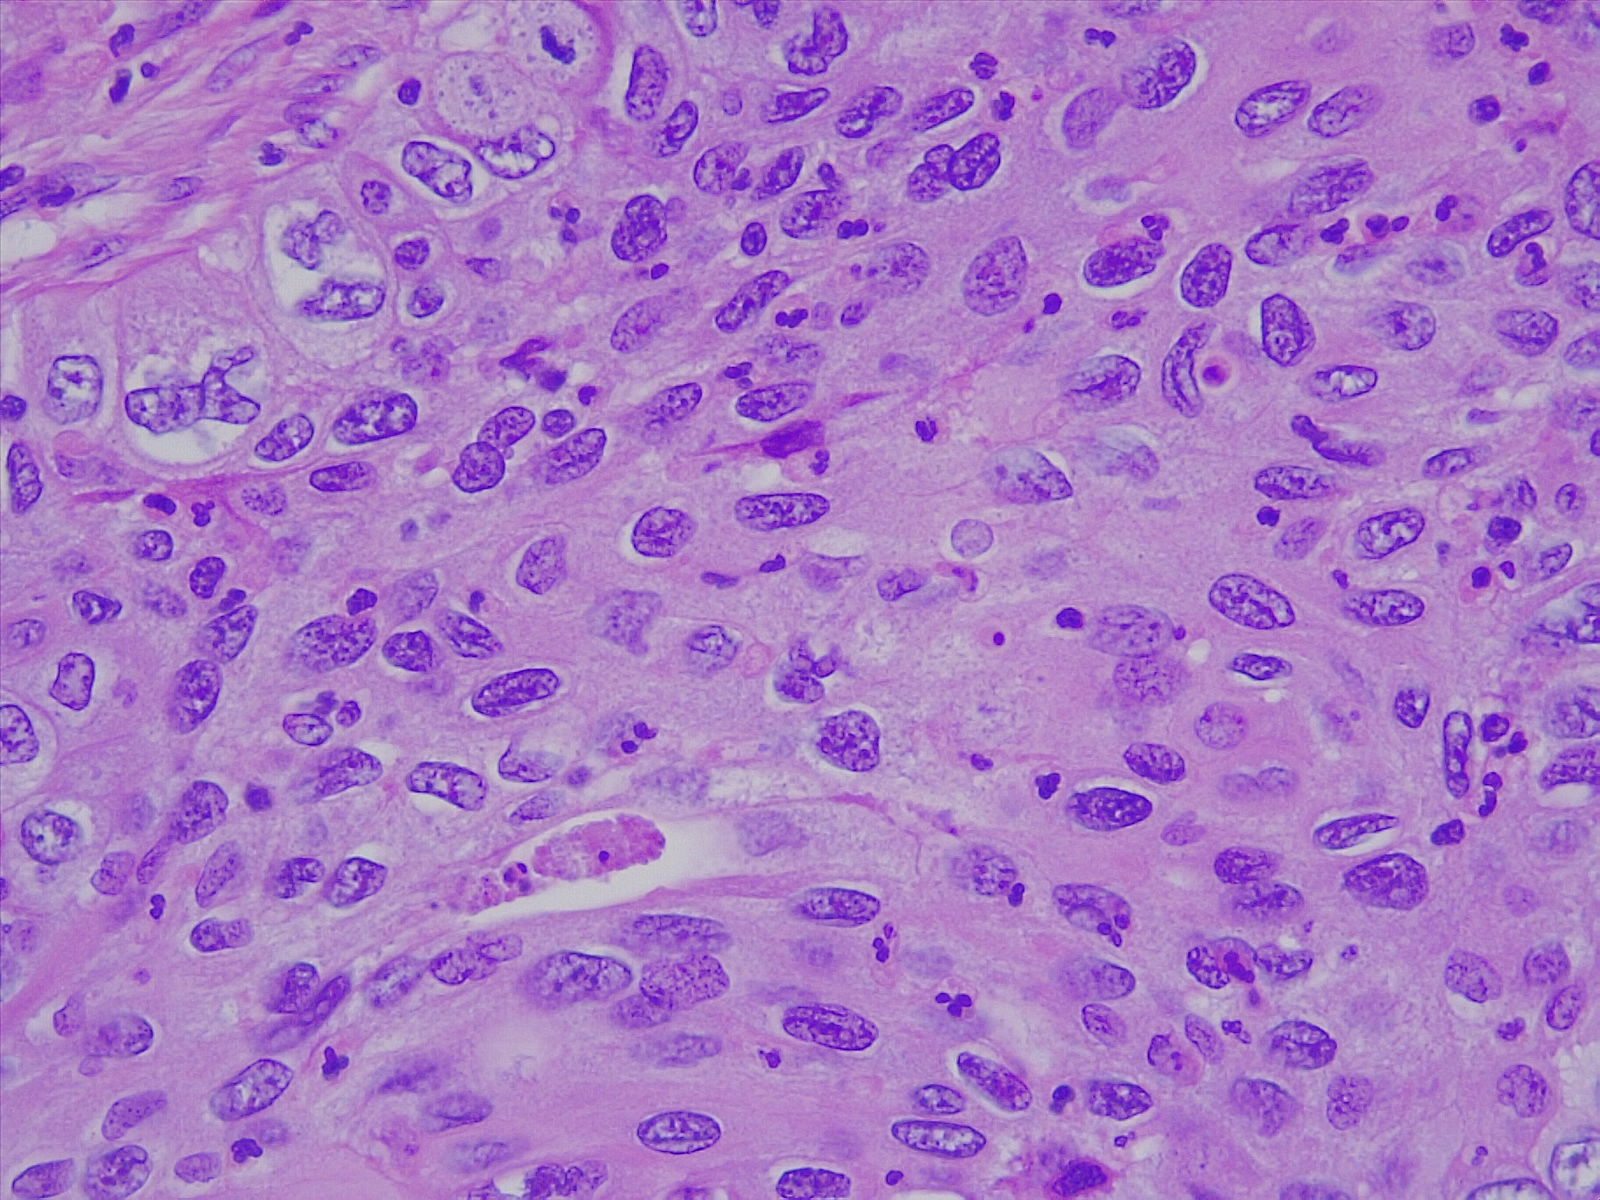
Label: lung squamous cell carcinoma, moderately differentiated